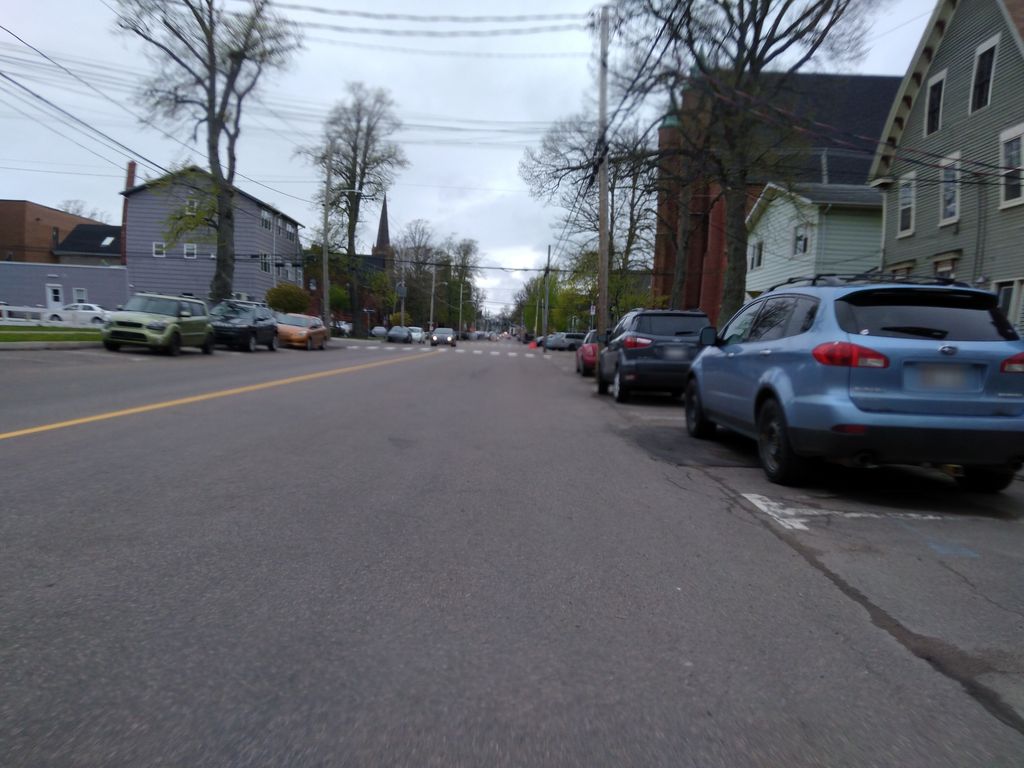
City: charlottetown